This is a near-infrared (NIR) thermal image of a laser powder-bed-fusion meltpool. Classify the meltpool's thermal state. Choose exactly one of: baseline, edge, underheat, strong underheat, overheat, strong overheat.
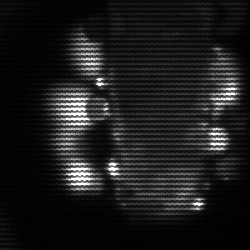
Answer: strong underheat